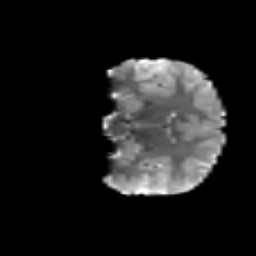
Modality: T2w
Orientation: coronal
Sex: male
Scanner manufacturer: siemens
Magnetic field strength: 3 T
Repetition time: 5 s
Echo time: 0.071 s